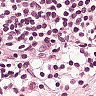
Metastatic tissue present: no